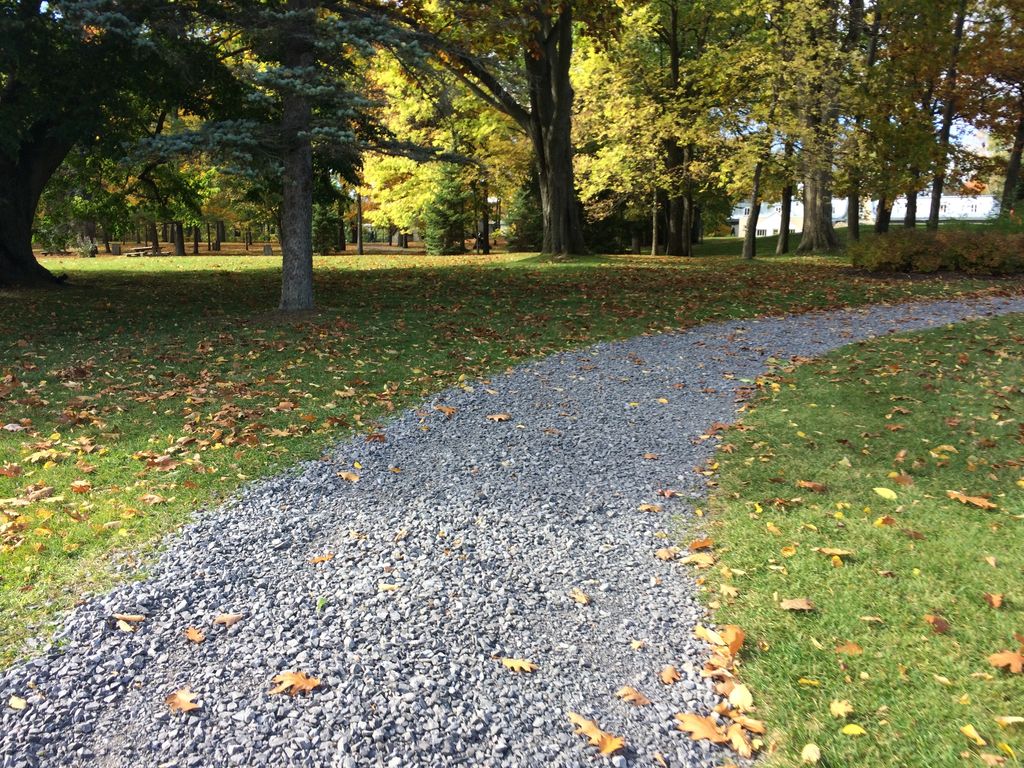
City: quebec_city